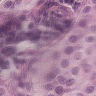
Metastatic tissue present: yes